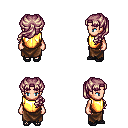
a pixel art fantasy rpg character, female body template, human, light skin, gold chest armor, robe skirt, white blonde princess hairstyle, ghillies, four views (front, back, left, right), 2x2 character sprite sheet, small pixel art, hard edges, no anti-aliasing